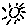
Label: sun